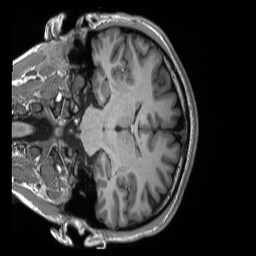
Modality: T1w
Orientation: coronal
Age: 20
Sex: male
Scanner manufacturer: siemens
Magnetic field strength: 3 T
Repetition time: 2.3 s
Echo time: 0.00298 s